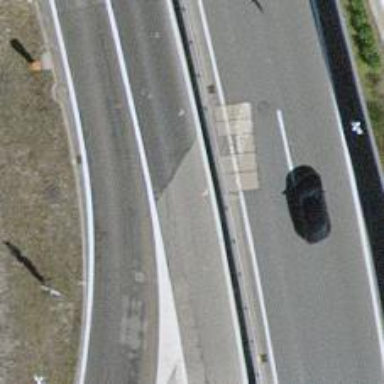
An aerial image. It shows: Motorway.